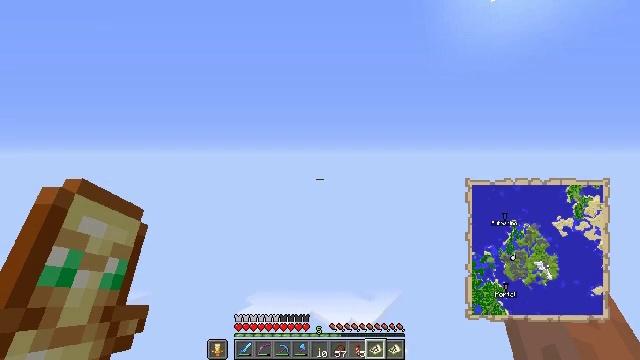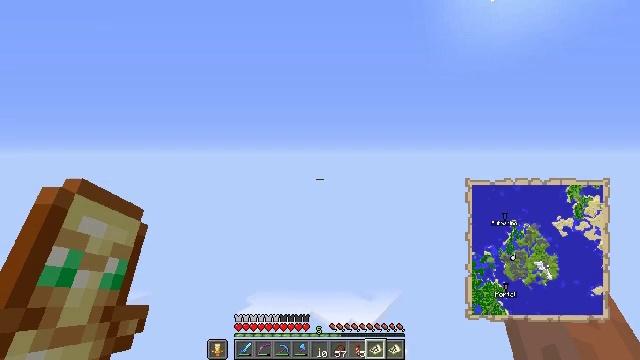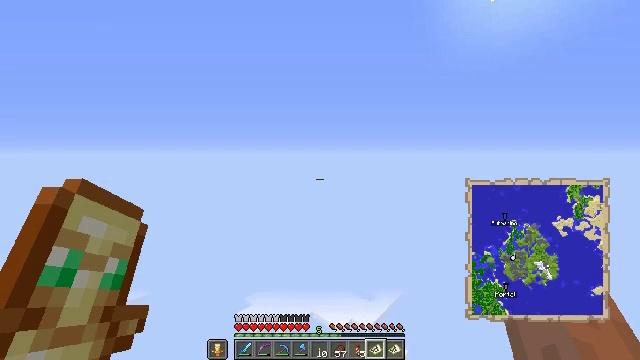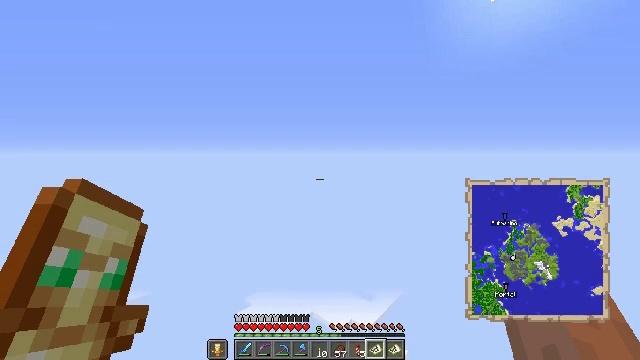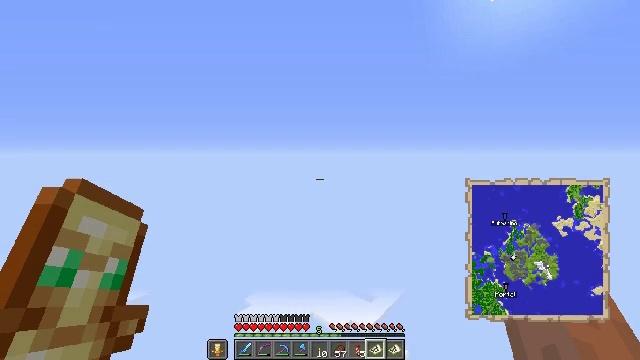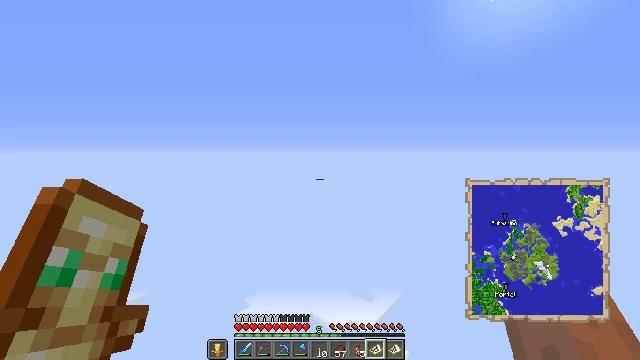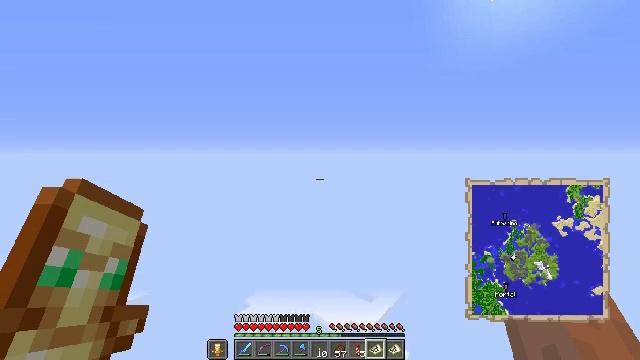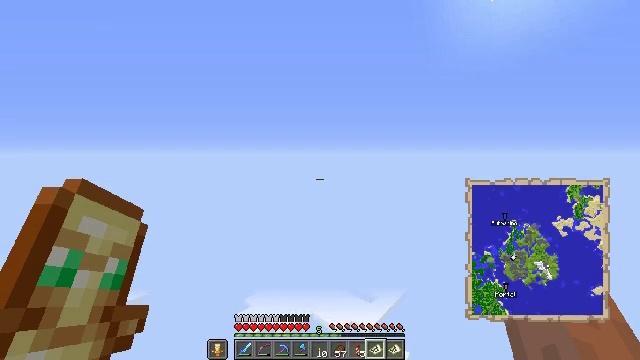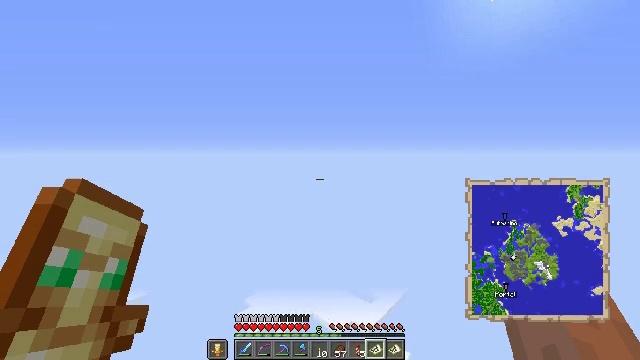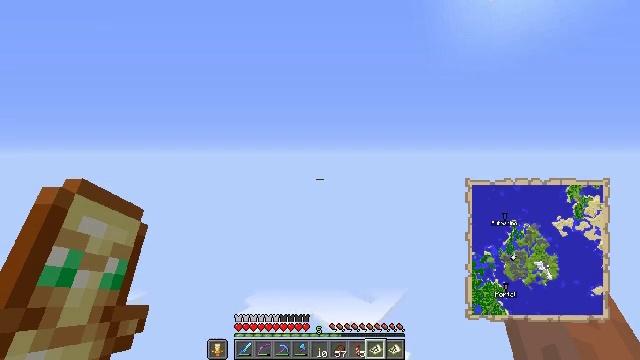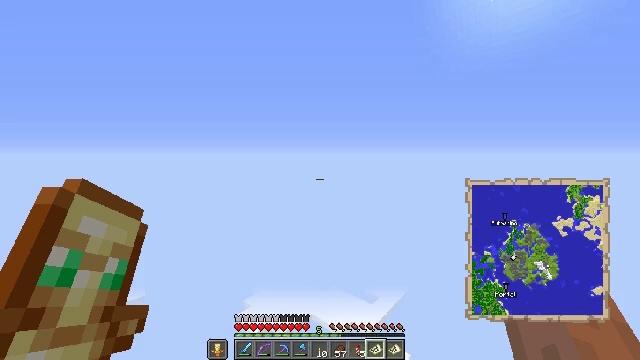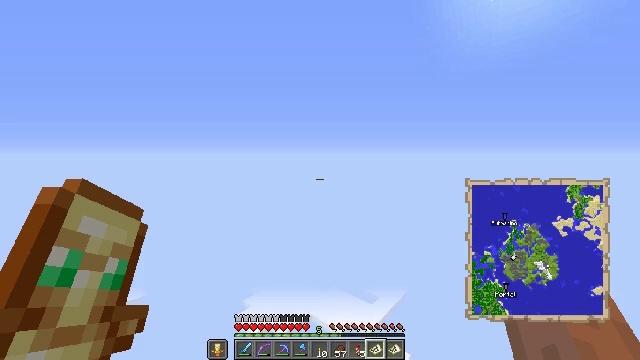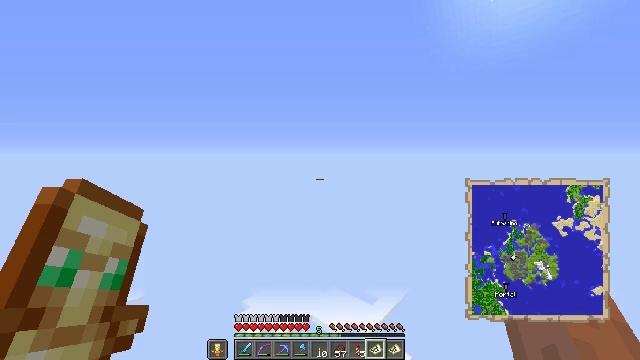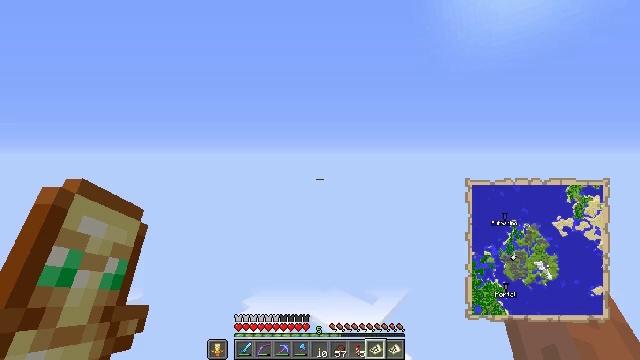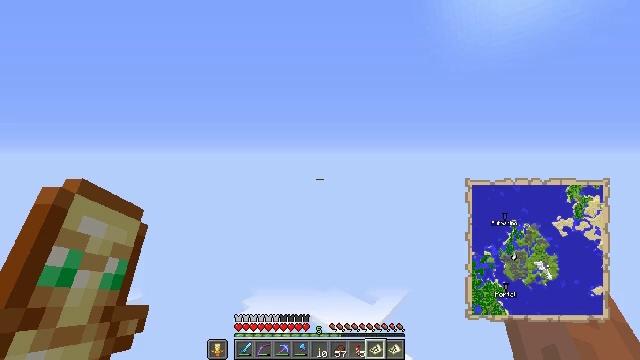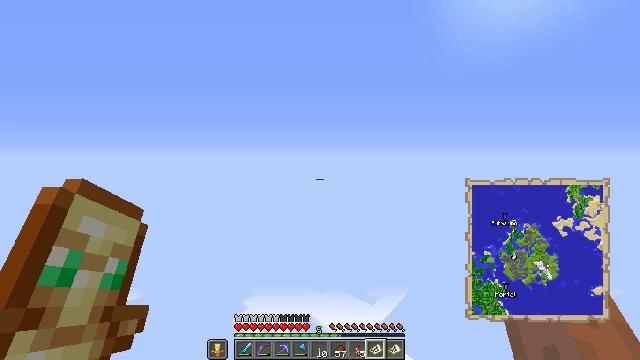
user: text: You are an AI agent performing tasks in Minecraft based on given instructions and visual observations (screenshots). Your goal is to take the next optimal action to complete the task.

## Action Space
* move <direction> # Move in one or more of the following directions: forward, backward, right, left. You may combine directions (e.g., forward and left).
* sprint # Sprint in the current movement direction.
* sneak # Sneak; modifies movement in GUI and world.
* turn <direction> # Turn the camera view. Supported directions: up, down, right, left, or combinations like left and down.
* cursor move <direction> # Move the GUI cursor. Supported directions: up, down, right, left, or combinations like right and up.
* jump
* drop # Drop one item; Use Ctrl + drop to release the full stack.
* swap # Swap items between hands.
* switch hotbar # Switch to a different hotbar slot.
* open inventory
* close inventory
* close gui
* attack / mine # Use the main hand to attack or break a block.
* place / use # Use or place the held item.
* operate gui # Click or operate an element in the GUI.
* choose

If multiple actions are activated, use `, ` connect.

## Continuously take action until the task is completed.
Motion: motion action
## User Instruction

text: Gather hay blocks from the farm.
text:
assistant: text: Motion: move forward
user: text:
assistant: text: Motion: move forward
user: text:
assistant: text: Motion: move forward
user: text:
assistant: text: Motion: move forward
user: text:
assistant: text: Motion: move forward
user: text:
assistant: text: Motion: move forward
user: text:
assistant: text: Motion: move forward
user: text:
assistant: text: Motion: move forward
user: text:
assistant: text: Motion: move forward
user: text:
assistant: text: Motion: move forward
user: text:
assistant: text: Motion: move forward
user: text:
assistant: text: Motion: move forward
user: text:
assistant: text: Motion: move forward
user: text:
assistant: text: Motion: move forward
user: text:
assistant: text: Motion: move forward
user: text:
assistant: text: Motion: move forward
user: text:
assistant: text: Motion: move forward
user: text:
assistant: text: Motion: move forward
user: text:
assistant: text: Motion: move forward
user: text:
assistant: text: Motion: move forward
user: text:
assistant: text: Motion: move forward
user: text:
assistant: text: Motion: move forward
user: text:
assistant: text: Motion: move forward
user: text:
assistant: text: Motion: move forward
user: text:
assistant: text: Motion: move forward, turn down
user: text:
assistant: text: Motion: move forward, turn right and down
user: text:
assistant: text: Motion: move forward, turn down
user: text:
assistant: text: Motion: move forward
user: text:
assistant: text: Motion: move forward
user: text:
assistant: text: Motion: move forward